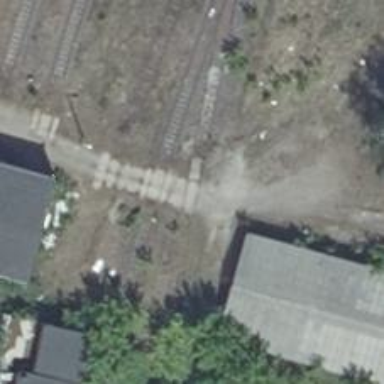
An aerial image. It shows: Crossing for the railway.